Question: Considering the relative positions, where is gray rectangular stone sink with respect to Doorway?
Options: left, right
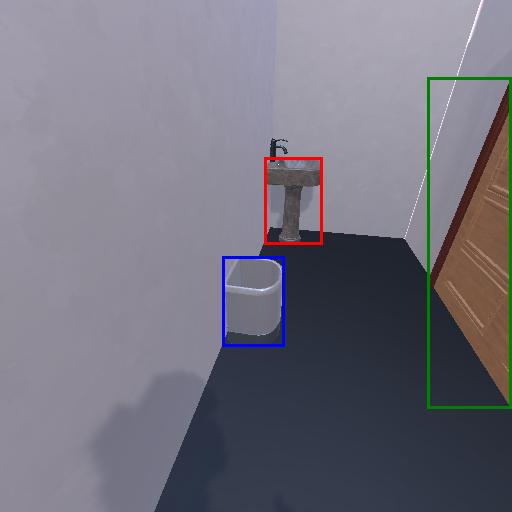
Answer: left